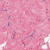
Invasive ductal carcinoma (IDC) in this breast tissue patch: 0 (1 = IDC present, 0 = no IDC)